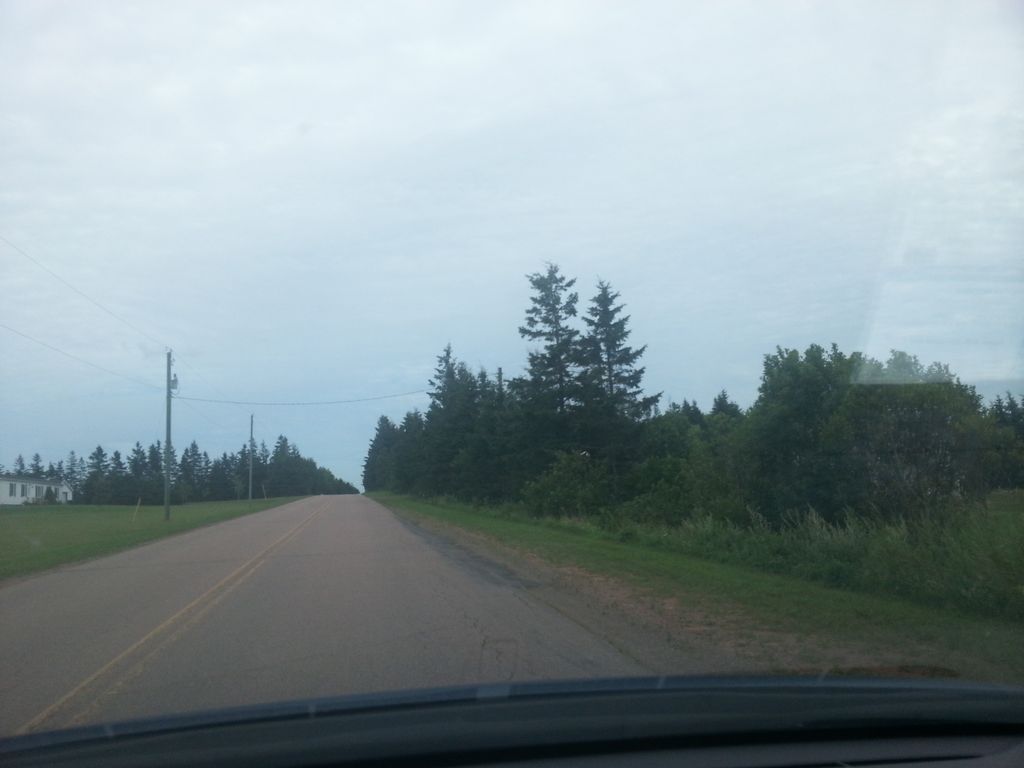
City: charlottetown